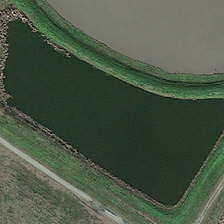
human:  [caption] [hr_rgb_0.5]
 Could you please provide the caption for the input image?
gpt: an irregular pond is surrounded by many green plants .

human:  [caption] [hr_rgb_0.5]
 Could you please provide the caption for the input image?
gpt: an irregular pond is surrounded by many green plants .

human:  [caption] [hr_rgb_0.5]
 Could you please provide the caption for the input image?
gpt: an irregular pond is surrounded by many green plants .

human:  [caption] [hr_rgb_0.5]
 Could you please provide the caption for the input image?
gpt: an irregular pond is surrounded by many green plants .

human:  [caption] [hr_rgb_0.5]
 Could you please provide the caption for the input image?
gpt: an irregular pond is surrounded by many green plants .